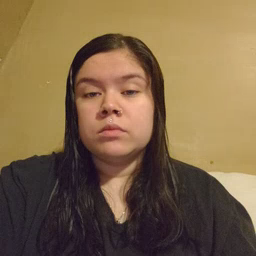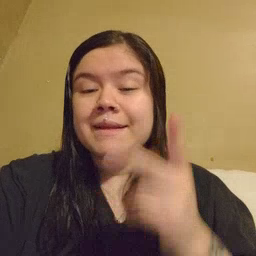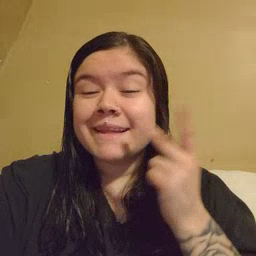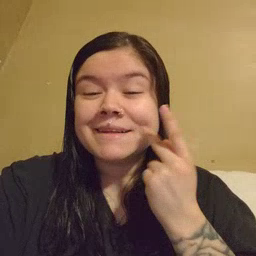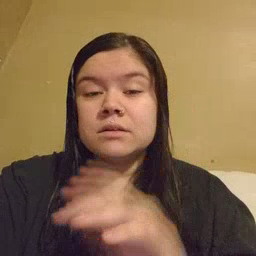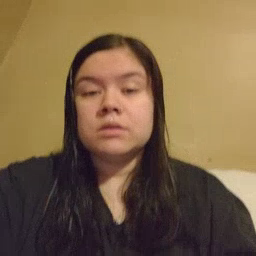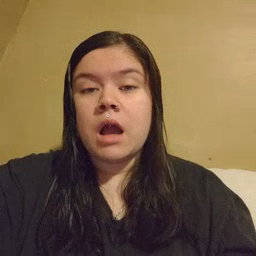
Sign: kitty